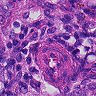
Metastatic tissue present: yes